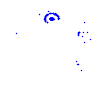
Particle: pion